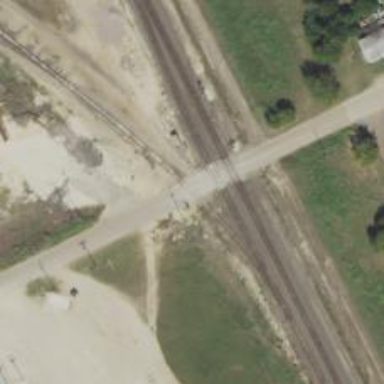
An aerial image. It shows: Railway level crossing.